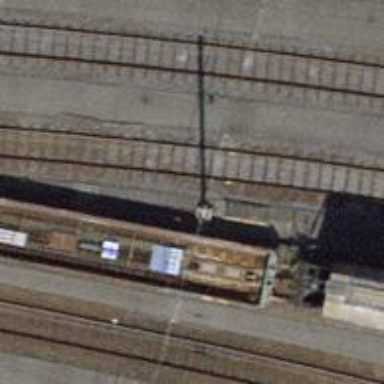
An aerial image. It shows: Rail yard with electrified contact lines for railway operations.